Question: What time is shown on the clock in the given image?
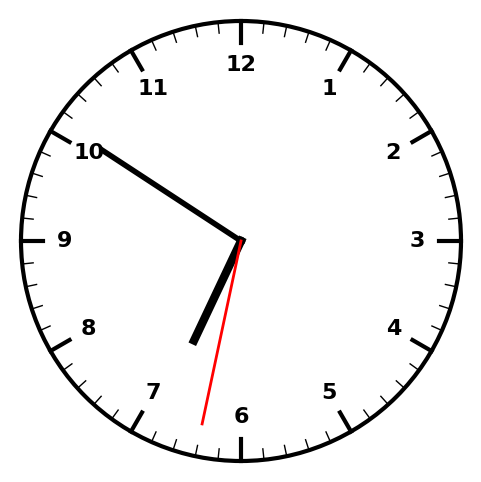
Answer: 06:50:32